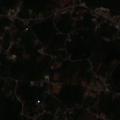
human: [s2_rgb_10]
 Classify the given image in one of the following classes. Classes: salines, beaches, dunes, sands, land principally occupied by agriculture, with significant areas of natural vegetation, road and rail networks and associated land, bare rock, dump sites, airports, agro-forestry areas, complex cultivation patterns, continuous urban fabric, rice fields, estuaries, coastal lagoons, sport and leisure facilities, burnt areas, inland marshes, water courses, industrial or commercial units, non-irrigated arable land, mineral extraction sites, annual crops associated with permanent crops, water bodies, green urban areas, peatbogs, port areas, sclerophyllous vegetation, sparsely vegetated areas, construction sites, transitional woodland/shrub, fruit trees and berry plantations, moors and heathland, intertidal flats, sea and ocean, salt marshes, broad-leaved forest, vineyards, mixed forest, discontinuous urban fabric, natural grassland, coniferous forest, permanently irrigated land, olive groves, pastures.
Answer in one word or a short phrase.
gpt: complex cultivation patterns, land principally occupied by agriculture, with significant areas of natural vegetation, sclerophyllous vegetation, transitional woodland/shrub